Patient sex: M
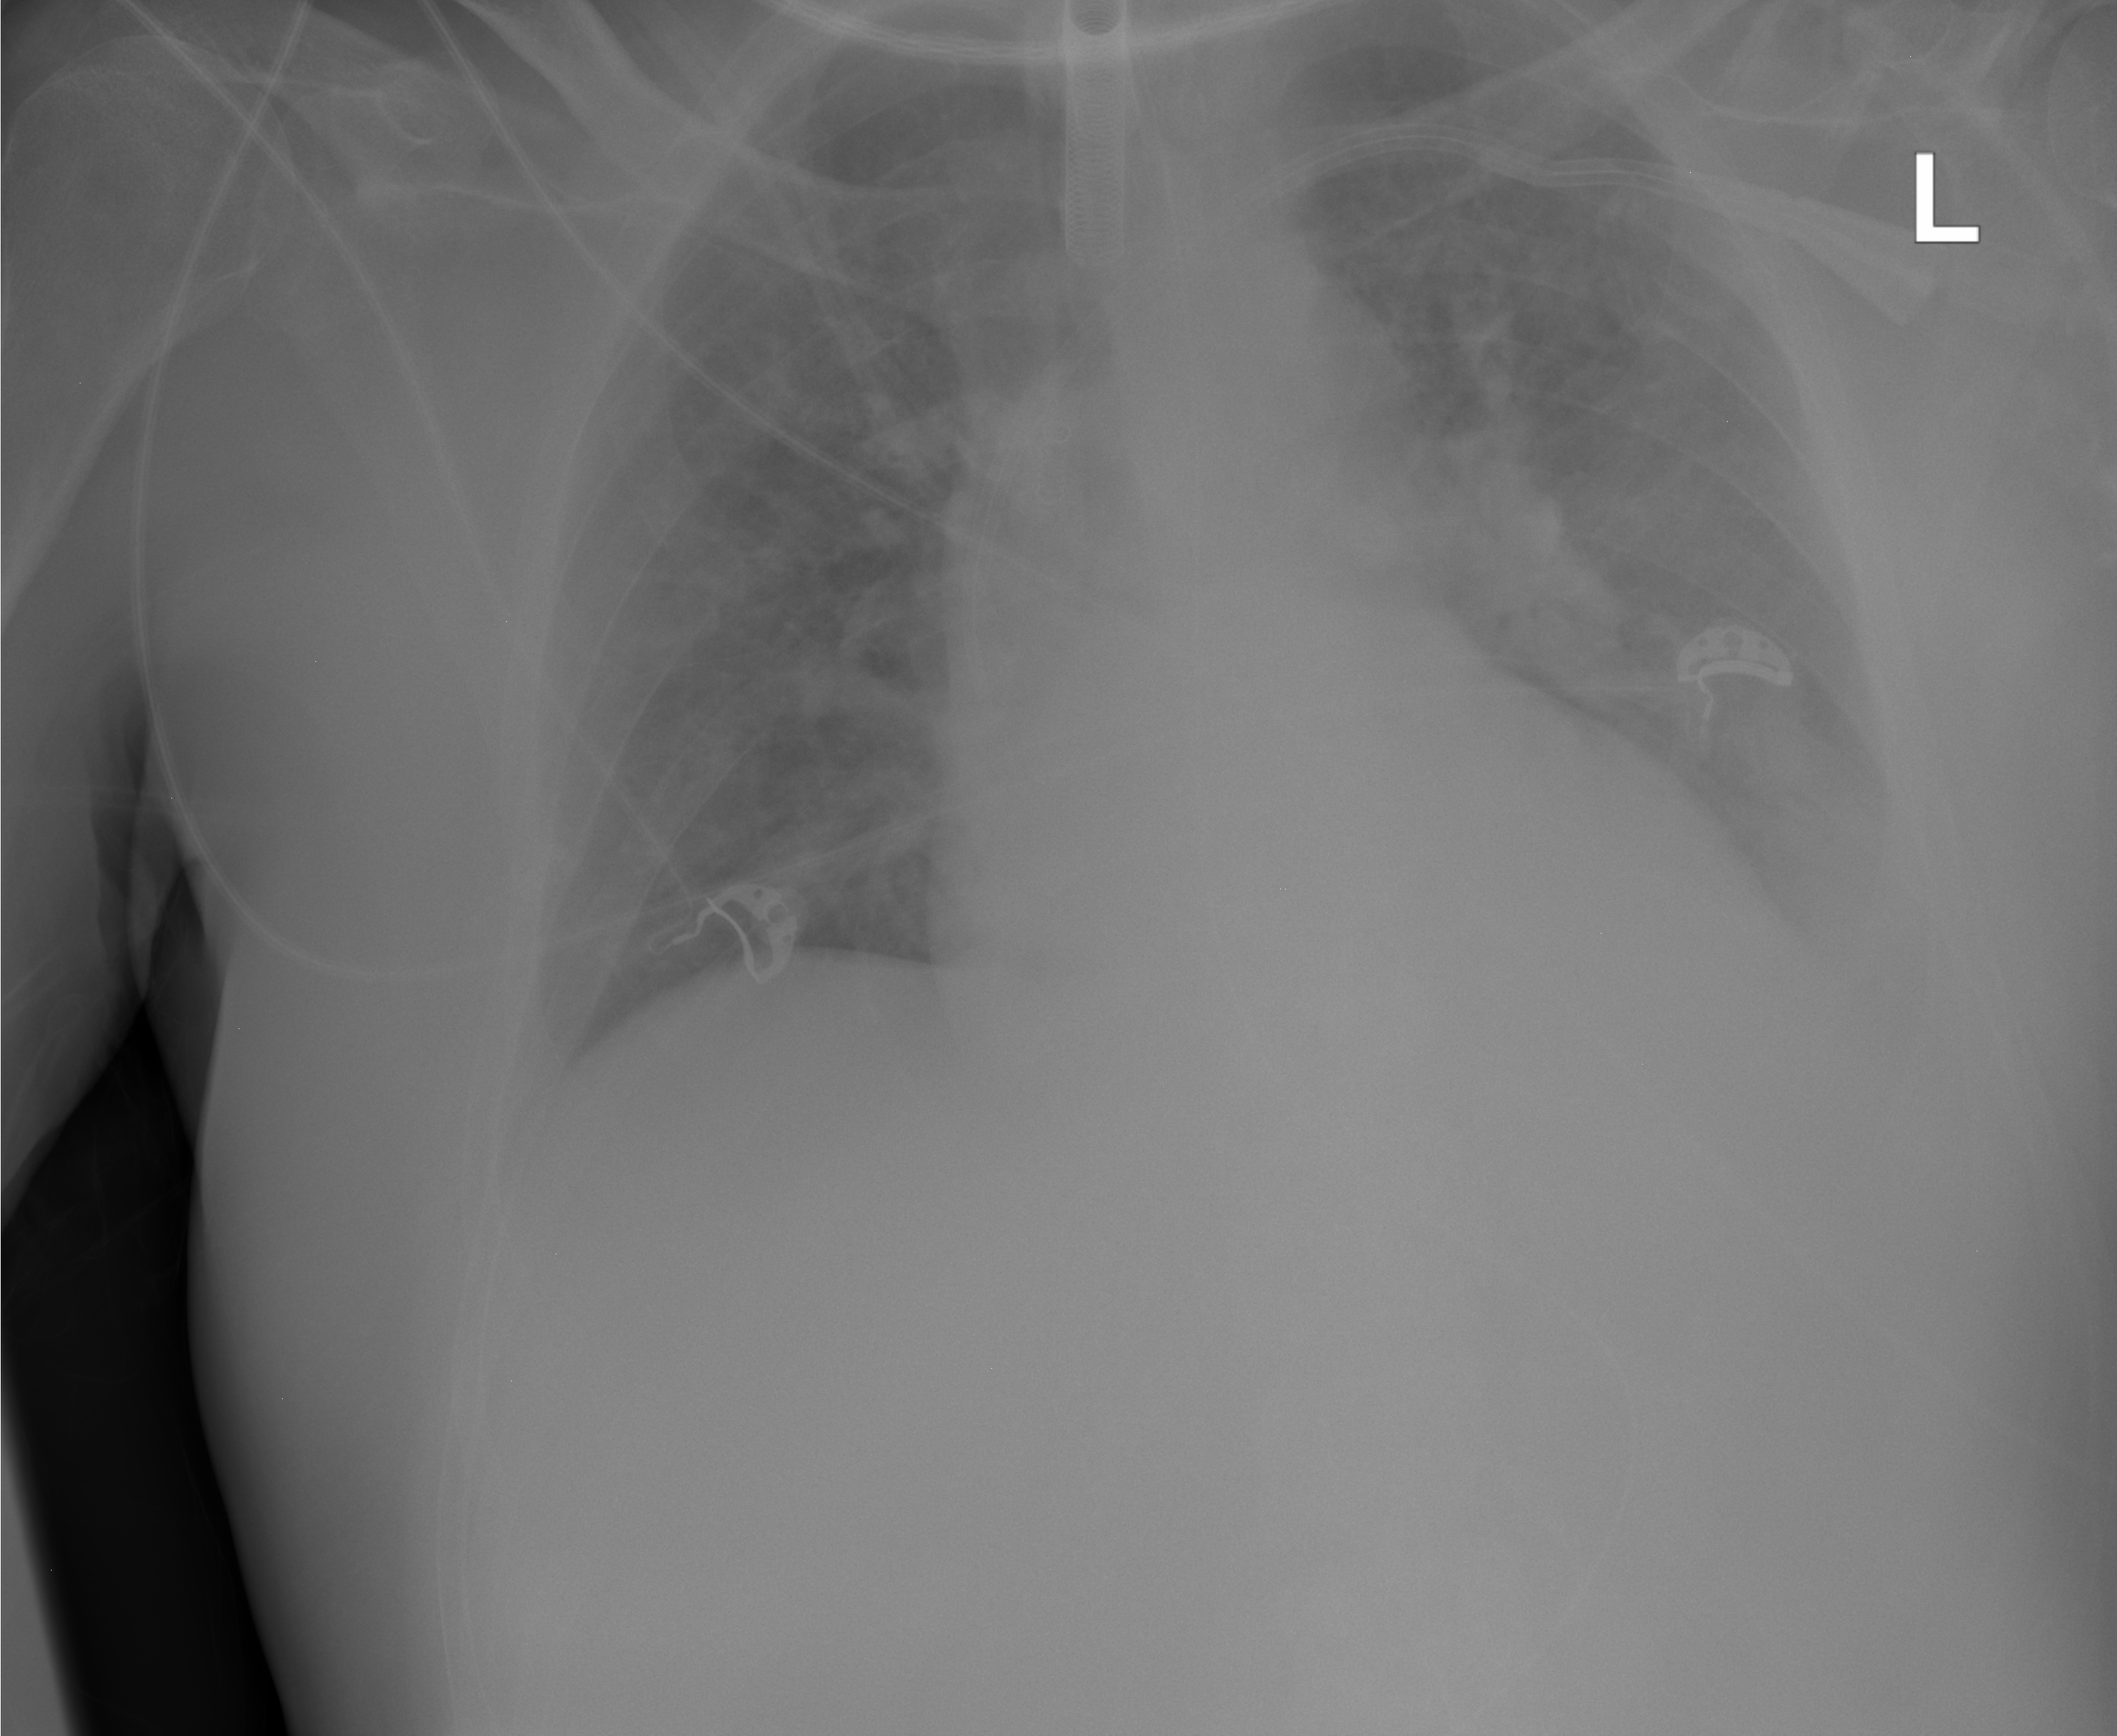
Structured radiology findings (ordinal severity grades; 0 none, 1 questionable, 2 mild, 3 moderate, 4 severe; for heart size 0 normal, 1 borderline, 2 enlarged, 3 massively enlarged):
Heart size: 2
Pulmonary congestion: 2
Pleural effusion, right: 0
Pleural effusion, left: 2
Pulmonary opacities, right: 1
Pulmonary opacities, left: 2
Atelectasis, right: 0
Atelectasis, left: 1